Question: Can anybody see what I have done to cause the 'NullPointerException' (stack trace below)?
The panel appears OK:

## Textual output
'''
os.name: Windows Vista
os.version: 6.1
java.version: 1.6.0
java.vm.version: 1.6.0-b105
java.vendor: Sun Microsystems Inc.
'''
That ('1.6.0-b105') is ancient, it is the default run time environment of Netbeans here. Must update to a version 7 JRE.
## Code
'''
import java.awt.*;
import java.awt.event.*;
import java.util.HashMap;
import java.util.Map;
import javax.swing.*;
import javax.swing.GroupLayout.*;
import javax.swing.UIManager.LookAndFeelInfo;
import javax.swing.border.EmptyBorder;
class GroupLayoutHelper {
/**
* Provides a JPanel with two columns (labels & fields) laid out using
* GroupLayout. The arrays must be of equal size.
*
* @param labels The first column contains labels.
* @param fields The last column contains fields.
* @param addMnemonics Add mnemonic by next available letter in label text.
* @return JComponent A JPanel with two columns of the components provided.
*/
public static JComponent getTwoColumnLayout(
JLabel[] labels,
JComponent[] fields,
boolean addMnemonics) {
JComponent panel = new JPanel();
GroupLayout layout = new GroupLayout(panel);
panel.setLayout(layout);
// Turn on automatically adding gaps between components
layout.setAutoCreateGaps(true);
// Create a sequential group for the horizontal axis.
GroupLayout.SequentialGroup hGroup = layout.createSequentialGroup();
Group yLabelGroup = layout.createParallelGroup(Alignment.TRAILING);
hGroup.addGroup(yLabelGroup);
Group yFieldGroup = layout.createParallelGroup();
hGroup.addGroup(yFieldGroup);
layout.setHorizontalGroup(hGroup);
// Create a sequential group for the vertical axis.
GroupLayout.SequentialGroup vGroup = layout.createSequentialGroup();
layout.setVerticalGroup(vGroup);
int p = GroupLayout.PREFERRED_SIZE;
// add the components to the groups
for (JLabel label : labels) {
yLabelGroup.addComponent(label);
}
for (Component field : fields) {
yFieldGroup.addComponent(field, p, p, p);
}
for (int ii = 0; ii < labels.length; ii++) {
vGroup.addGroup(layout.createParallelGroup().
addComponent(labels[ii]).
addComponent(fields[ii], p, p, p));
}
if (addMnemonics) {
Map<Character, Object> m = new HashMap<Character, Object>();
for (int ii = 0; ii < labels.length; ii++) {
labels[ii].setLabelFor(fields[ii]);
String lwr = labels[ii].getText().toLowerCase();
for (int jj = 0; jj < lwr.length(); jj++) {
char ch = lwr.charAt(jj);
if (m.get(ch) == null) {
m.put(ch, ch);
labels[ii].setDisplayedMnemonic(ch);
break;
}
}
}
}
return panel;
}
/**
* Provides a JPanel with two columns (labels & fields) laid out using
* GroupLayout. The arrays must be of equal size.
*
* @param labelStrings Strings that will be used for labels.
* @param fields The corresponding fields.
* @return JComponent A JPanel with two columns of the components provided.
*/
public static JComponent getTwoColumnLayout(
String[] labelStrings,
JComponent[] fields) {
JLabel[] labels = new JLabel[labelStrings.length];
for (int ii = 0; ii < labels.length; ii++) {
labels[ii] = new JLabel(labelStrings[ii]);
}
return getTwoColumnLayout(labels, fields);
}
/**
* Provides a JPanel with two columns (labels & fields) laid out using
* GroupLayout. The arrays must be of equal size.
*
* @param labels The first column contains labels.
* @param fields The last column contains fields.
* @return JComponent A JPanel with two columns of the components provided.
*/
public static JComponent getTwoColumnLayout(
JLabel[] labels,
JComponent[] fields) {
return getTwoColumnLayout(labels, fields, true);
}
public static void main(String[] args) {
Runnable r = new Runnable() {
@Override
public void run() {
try {
UIManager.setLookAndFeel(UIManager.getSystemLookAndFeelClassName());
} catch (Exception useDefault) {
}
final JComboBox plafCombo = new JComboBox(
UIManager.getInstalledLookAndFeels());
plafCombo.setRenderer(new DefaultListCellRenderer() {
@Override
public Component getListCellRendererComponent(
JList list,
Object value,
int index,
boolean isSelected,
boolean cellHasFocus) {
Component c = super.getListCellRendererComponent(
list, value, index, isSelected, cellHasFocus);
if (c instanceof JLabel) {
JLabel l = (JLabel) c;
String s = value.toString();
s = s.substring(
s.lastIndexOf(".") + 1, s.length() - 12);
l.setText(s);
return l;
}
return c;
}
});
plafCombo.addItemListener(new ItemListener() {
@Override
public void itemStateChanged(ItemEvent e) {
Object o = plafCombo.getSelectedItem();
LookAndFeelInfo plafi = (LookAndFeelInfo) o;
try {
UIManager.setLookAndFeel(plafi.getClassName());
Container c = plafCombo.getTopLevelAncestor();
SwingUtilities.updateComponentTreeUI(c);
if (c instanceof Window) {
Window w = (Window) c;
w.pack();
}
} catch (Exception ignoreAndContinue) {
}
}
});
String longText = getProperty("os.name") +
getProperty("os.version") +
getProperty("java.version") +
getProperty("java.vm.version") +
getProperty("java.vendor") +
"";
JComponent[] c = {
new JTextField(5),
new JTextField(20),
plafCombo,
new JPasswordField(8),
new JScrollPane(new JTextArea(longText, 5, 38))
};
String[] ls = {"ID", "Name", "Look & Feel", "Password", "Postcript"};
JLabel[] l = new JLabel[ls.length];
JComponent gui = getTwoColumnLayout(ls, c);
gui.setBorder(new EmptyBorder(4, 8, 4, 8));
JFrame f = new JFrame("Groupie");
f.add(gui);
// Ensures JVM closes after frame(s) closed and
// all non-daemon threads are finished
f.setDefaultCloseOperation(JFrame.DISPOSE_ON_CLOSE);
// See http://stackoverflow.com/a/<PHONE>/418556 for demo.
f.setLocationByPlatform(true);
// ensures the frame is the minimum size it needs to be
// in order display the components within it
f.pack();
// should be done last, to avoid flickering, moving,
// resizing artifacts.
f.setVisible(true);
}
};
// Swing GUIs should be created and updated on the EDT
// http://docs.oracle.com/javase/tutorial/uiswing/concurrency/initial.html
SwingUtilities.invokeLater(r);
}
public static String getProperty(String name) {
return name + ": " +
System.getProperty(name) +
System.getProperty("line.separator");
}
}
'''
## Stack trace
'''
Exception in thread "AWT-EventQueue-0" java.lang.NullPointerException
at javax.swing.plaf.basic.BasicComboBoxUI.selectNextPossibleValue(BasicComboBoxUI.java:1072)
at javax.swing.plaf.basic.BasicComboBoxUI$Actions.actionPerformed(BasicComboBoxUI.java:1450)
at javax.swing.SwingUtilities.notifyAction(SwingUtilities.java:1636)
at javax.swing.JComponent.processKeyBinding(JComponent.java:2844)
at javax.swing.JComponent.processKeyBindings(JComponent.java:2890)
at javax.swing.JComponent.processKeyEvent(JComponent.java:2807)
at javax.swing.JComboBox.processKeyEvent(JComboBox.java:1399)
at java.awt.Component.processEvent(Component.java:5815)
at java.awt.Container.processEvent(Container.java:2058)
at java.awt.Component.dispatchEventImpl(Component.java:4410)
at java.awt.Container.dispatchEventImpl(Container.java:2116)
at java.awt.Component.dispatchEvent(Component.java:4240)
at java.awt.KeyboardFocusManager.redispatchEvent(KeyboardFocusManager.java:1848)
at java.awt.DefaultKeyboardFocusManager.dispatchKeyEvent(DefaultKeyboardFocusManager.java:693)
at java.awt.DefaultKeyboardFocusManager.preDispatchKeyEvent(DefaultKeyboardFocusManager.java:958)
at java.awt.DefaultKeyboardFocusManager.typeAheadAssertions(DefaultKeyboardFocusManager.java:830)
at java.awt.DefaultKeyboardFocusManager.dispatchEvent(DefaultKeyboardFocusManager.java:657)
at java.awt.Component.dispatchEventImpl(Component.java:4282)
at java.awt.Container.dispatchEventImpl(Container.java:2116)
at java.awt.Window.dispatchEventImpl(Window.java:2429)
at java.awt.Component.dispatchEvent(Component.java:4240)
at java.awt.EventQueue.dispatchEvent(EventQueue.java:599)
at java.awt.EventDispatchThread.pumpOneEventForFilters(EventDispatchThread.java:273)
at java.awt.EventDispatchThread.pumpEventsForFilter(EventDispatchThread.java:183)
at java.awt.EventDispatchThread.pumpEventsForHierarchy(EventDispatchThread.java:173)
at java.awt.EventDispatchThread.pumpEvents(EventDispatchThread.java:168)
at java.awt.EventDispatchThread.pumpEvents(EventDispatchThread.java:160)
at java.awt.EventDispatchThread.run(EventDispatchThread.java:121)
Exception in thread "AWT-EventQueue-0" java.lang.NullPointerException
at javax.swing.plaf.basic.BasicComboBoxUI.selectNextPossibleValue(BasicComboBoxUI.java:1072)
at javax.swing.plaf.basic.BasicComboBoxUI$Actions.actionPerformed(BasicComboBoxUI.java:1432)
at javax.swing.SwingUtilities.notifyAction(SwingUtilities.java:1636)
at javax.swing.JComponent.processKeyBinding(JComponent.java:2844)
at javax.swing.JComponent.processKeyBindings(JComponent.java:2890)
at javax.swing.JComponent.processKeyEvent(JComponent.java:2807)
at javax.swing.JComboBox.processKeyEvent(JComboBox.java:1399)
at java.awt.Component.processEvent(Component.java:5815)
at java.awt.Container.processEvent(Container.java:2058)
at java.awt.Component.dispatchEventImpl(Component.java:4410)
at java.awt.Container.dispatchEventImpl(Container.java:2116)
at java.awt.Component.dispatchEvent(Component.java:4240)
at java.awt.KeyboardFocusManager.redispatchEvent(KeyboardFocusManager.java:1848)
at java.awt.DefaultKeyboardFocusManager.dispatchKeyEvent(DefaultKeyboardFocusManager.java:693)
at java.awt.DefaultKeyboardFocusManager.preDispatchKeyEvent(DefaultKeyboardFocusManager.java:958)
at java.awt.DefaultKeyboardFocusManager.typeAheadAssertions(DefaultKeyboardFocusManager.java:830)
at java.awt.DefaultKeyboardFocusManager.dispatchEvent(DefaultKeyboardFocusManager.java:657)
at java.awt.Component.dispatchEventImpl(Component.java:4282)
at java.awt.Container.dispatchEventImpl(Container.java:2116)
at java.awt.Window.dispatchEventImpl(Window.java:2429)
at java.awt.Component.dispatchEvent(Component.java:4240)
at java.awt.EventQueue.dispatchEvent(EventQueue.java:599)
at java.awt.EventDispatchThread.pumpOneEventForFilters(EventDispatchThread.java:273)
at java.awt.EventDispatchThread.pumpEventsForFilter(EventDispatchThread.java:183)
at java.awt.EventDispatchThread.pumpEventsForHierarchy(EventDispatchThread.java:173)
at java.awt.EventDispatchThread.pumpEvents(EventDispatchThread.java:168)
at java.awt.EventDispatchThread.pumpEvents(EventDispatchThread.java:160)
at java.awt.EventDispatchThread.run(EventDispatchThread.java:121)
'''
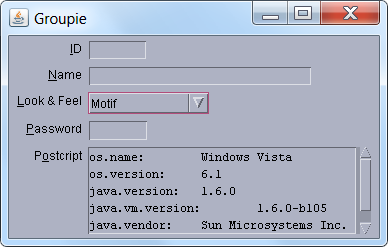
Answer: -
Win8 (64b enterprise)
-

-

---
WinXP
-

---
Win7 (64b enterprise)
-

-

-